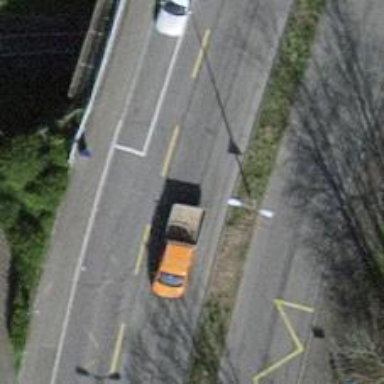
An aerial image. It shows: Tertiary road with asphalt surface crossing bridge. The road has designated cycle lane.